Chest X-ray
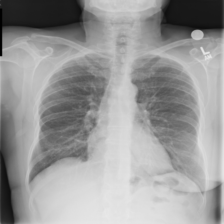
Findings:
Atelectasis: negative
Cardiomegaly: negative
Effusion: negative
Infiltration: negative
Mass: negative
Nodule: negative
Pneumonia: negative
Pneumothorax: negative
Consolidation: negative
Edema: negative
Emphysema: negative
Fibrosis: negative
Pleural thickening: negative
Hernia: negative